Question: What is the measurement shown in the image?
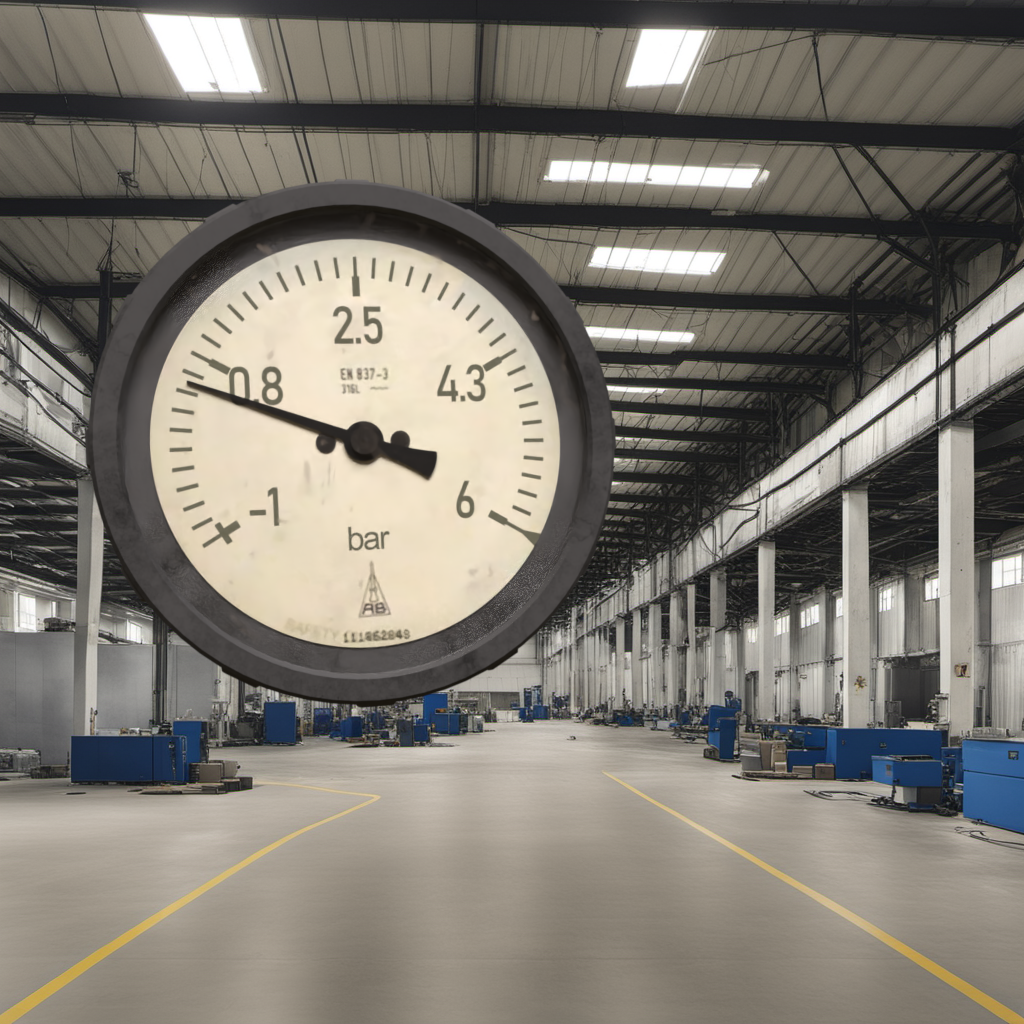
Answer: The result is 0.5
Question: What is the range of this measurement?
Answer: The range is from -1 to 6
Question: What is the minimum and maximum reading range of the measurement in the image?
Answer: The minimum value is -1 and the maximum value is 6